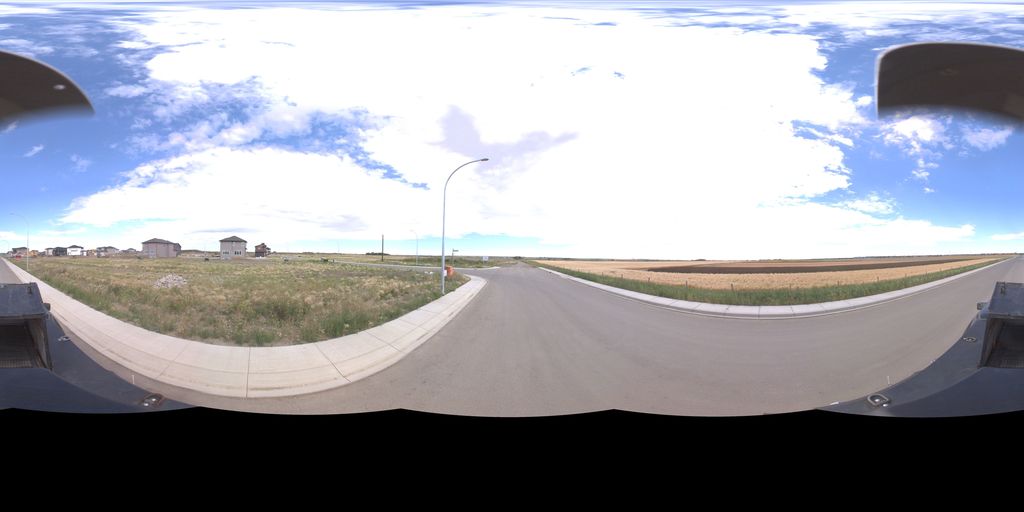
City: saskatoon